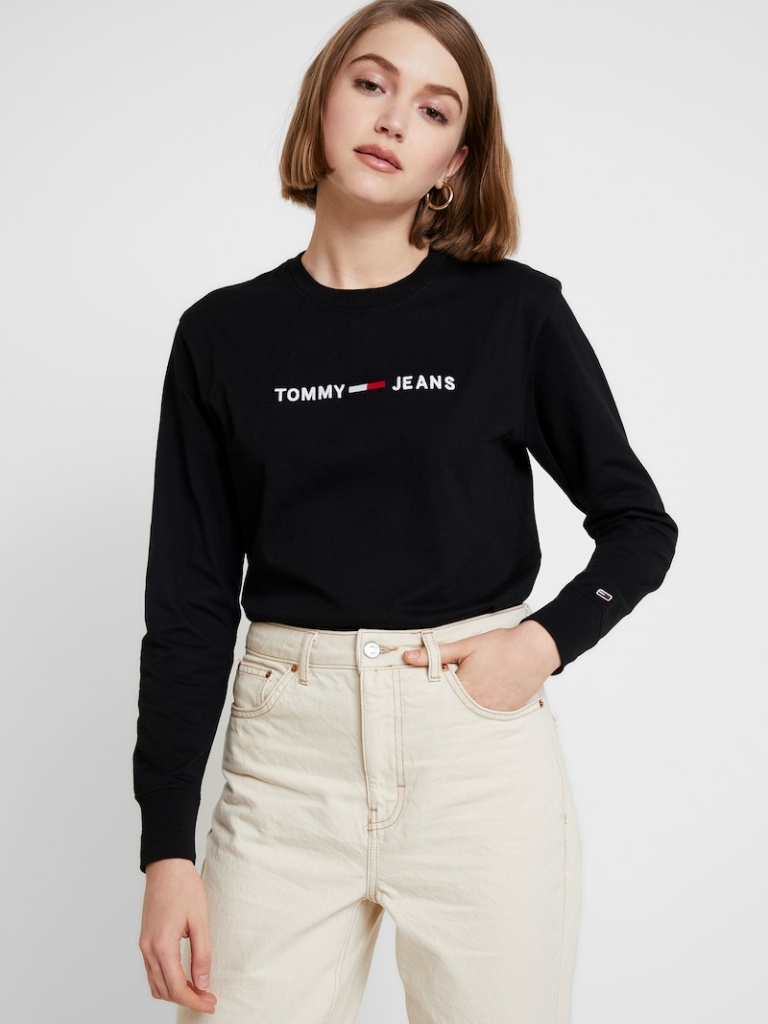
cotton relaxed a long-sleeved with the sleeves down hip length Fully Tucked in crew sweatshirt